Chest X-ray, PA view. Patient: 26 years old, sex F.
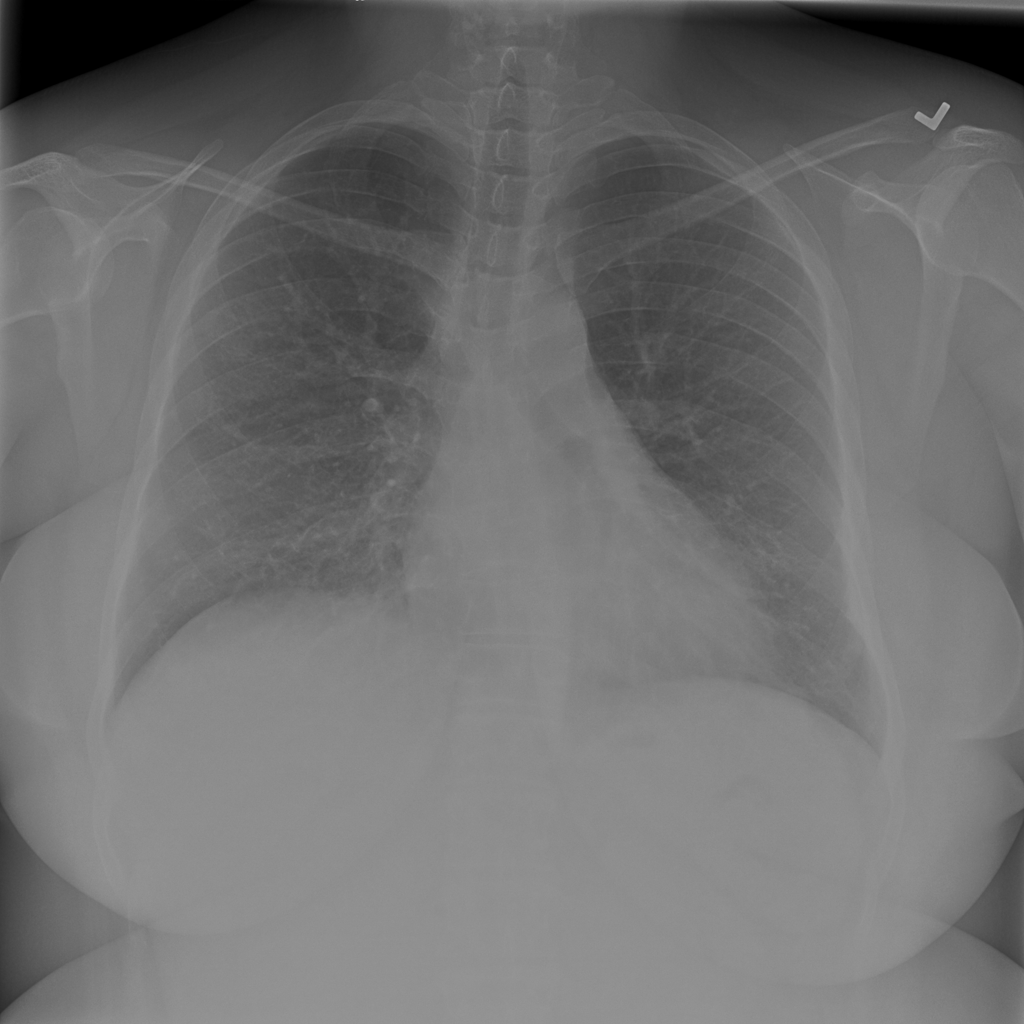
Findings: No Finding